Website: home-depot
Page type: account-dashboard
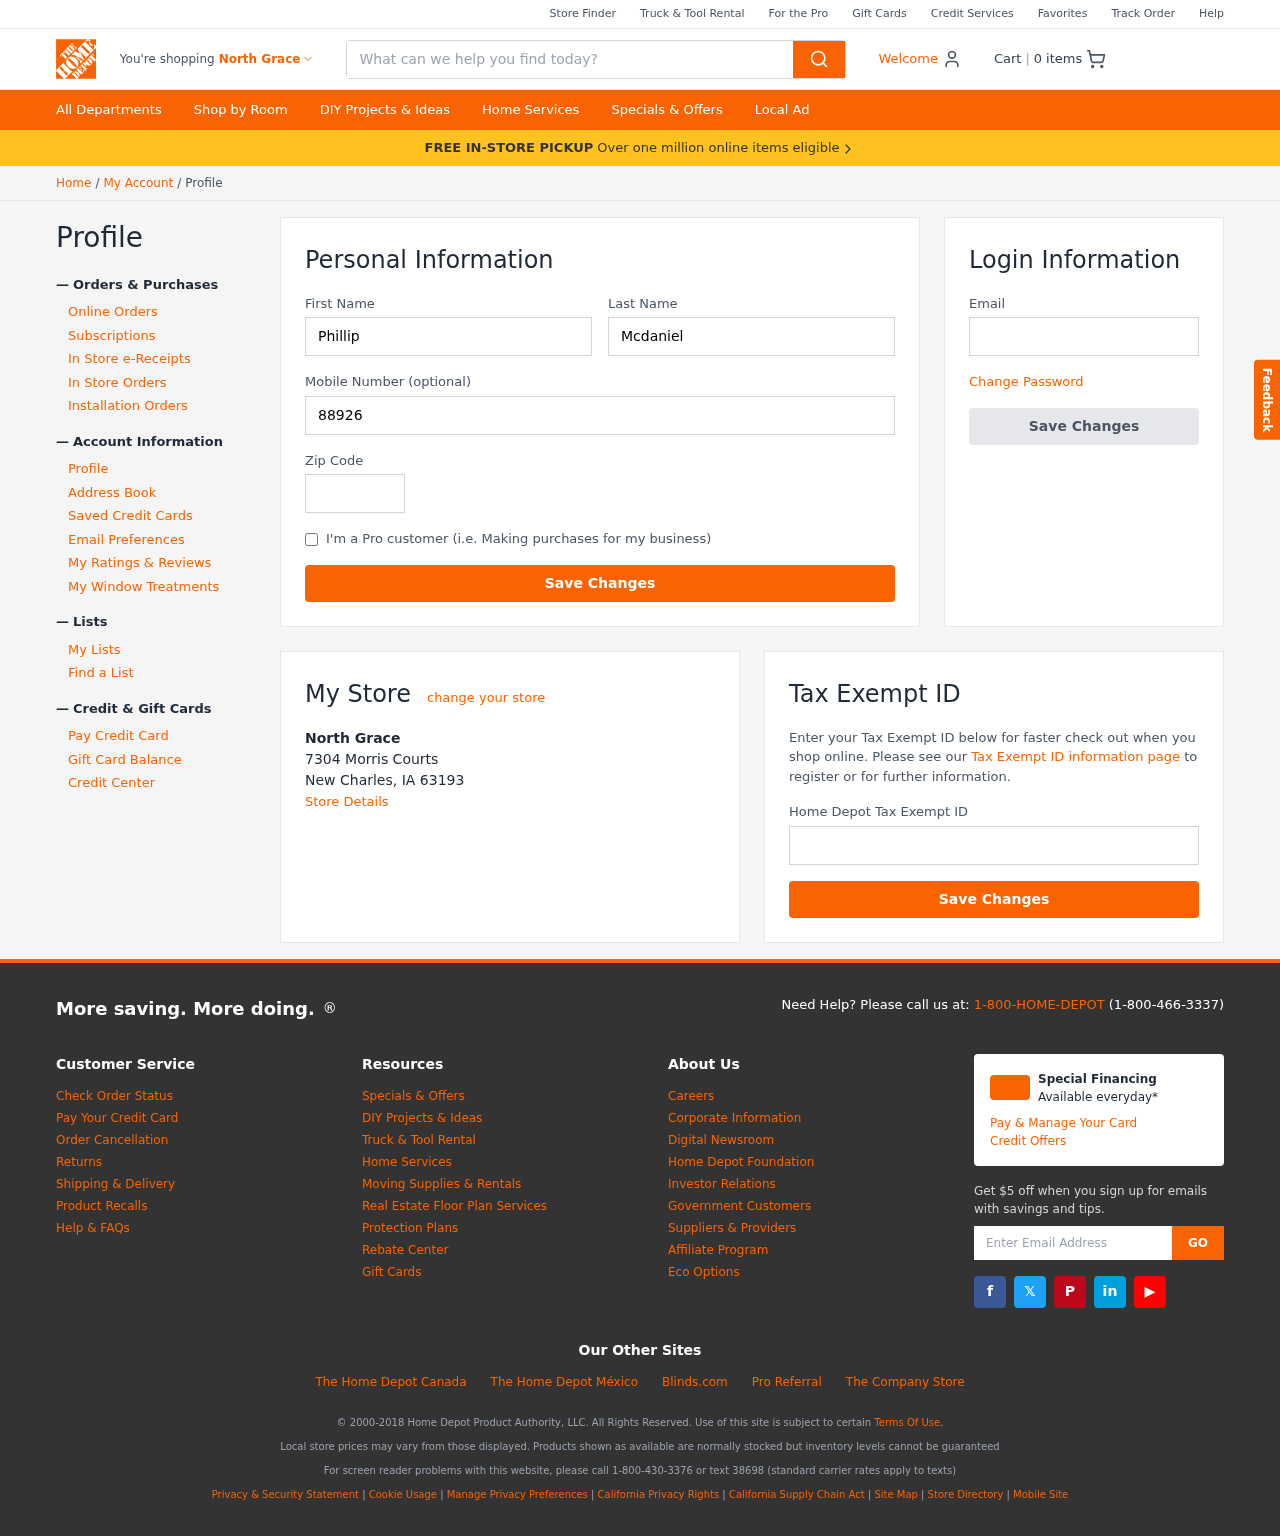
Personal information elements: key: PII_CITY
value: North Grace
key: PII_EMAIL
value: phillip.mcdaniel@yahoo.com
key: PII_FIRSTNAME
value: Phillip
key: PII_LASTNAME
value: Mcdaniel
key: PII_LOCATION1_CITY_STATE_ZIP
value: New Charles, IA 63193
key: PII_LOCATION1_NAME
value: North Grace
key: PII_LOCATION1_STREET
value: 7304 Morris Courts
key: PII_PHONE
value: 8892649763
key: PII_POSTCODE
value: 15478
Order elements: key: ORDER_NUM_ITEMS
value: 0
Search elements: key: HEADER_SEARCH
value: What can we help you find today?